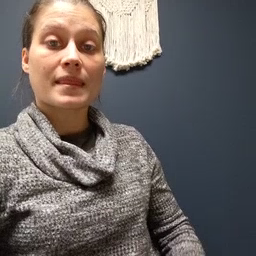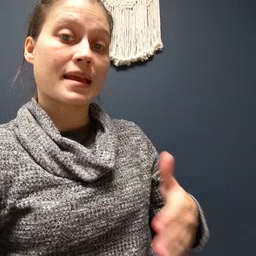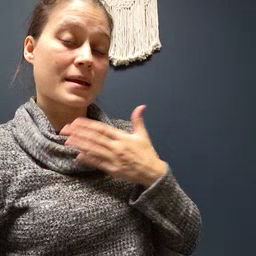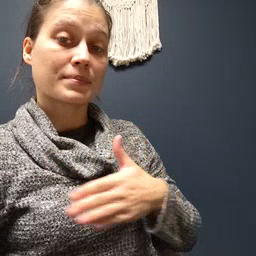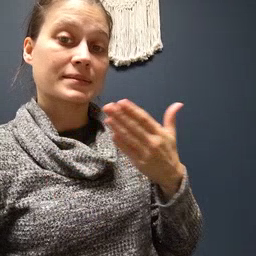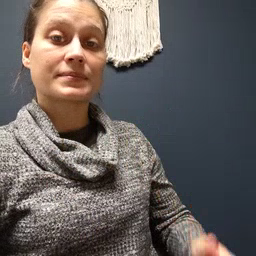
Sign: happy